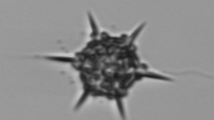
Label: Dictyocha